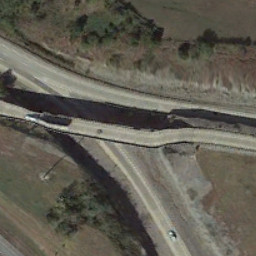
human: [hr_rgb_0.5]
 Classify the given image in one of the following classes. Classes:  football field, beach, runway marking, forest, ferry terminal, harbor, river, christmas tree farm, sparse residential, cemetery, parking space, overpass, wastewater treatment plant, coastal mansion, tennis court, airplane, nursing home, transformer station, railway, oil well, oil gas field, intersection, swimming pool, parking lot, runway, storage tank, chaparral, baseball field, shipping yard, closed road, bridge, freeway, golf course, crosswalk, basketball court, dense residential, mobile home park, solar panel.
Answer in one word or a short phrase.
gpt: overpass